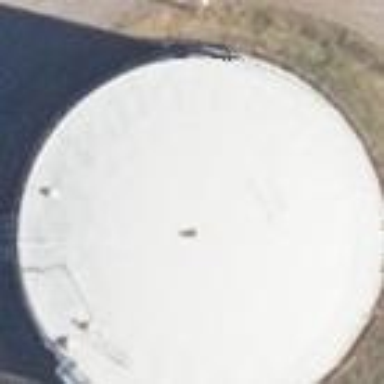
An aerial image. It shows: Industrial building housing storage tank.